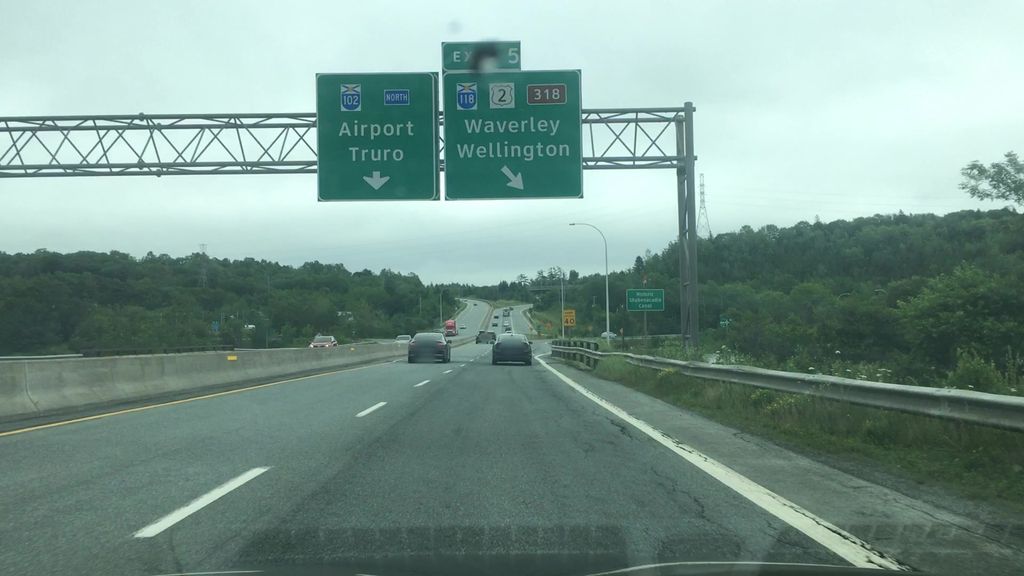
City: halifax